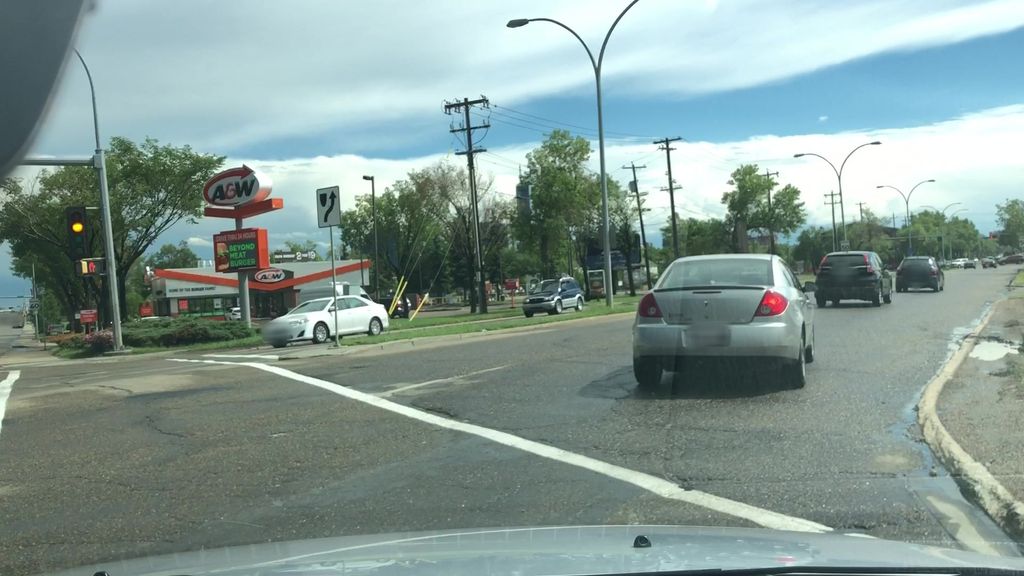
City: edmonton